Interaction volume radius: 10 \u00c5
Interaction volume height: 10 \u00c5
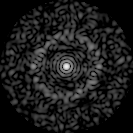
Disorder parameter: 0.8666